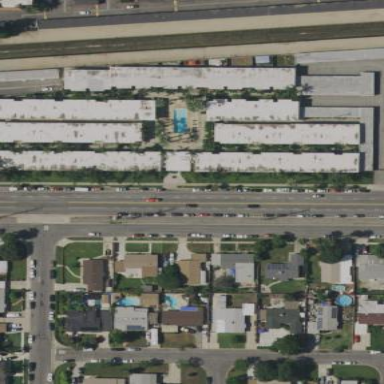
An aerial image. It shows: Residential area with apartments.